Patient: sex M, age 74
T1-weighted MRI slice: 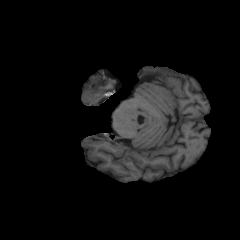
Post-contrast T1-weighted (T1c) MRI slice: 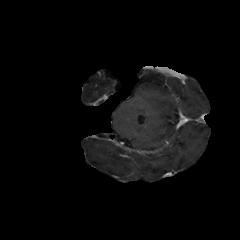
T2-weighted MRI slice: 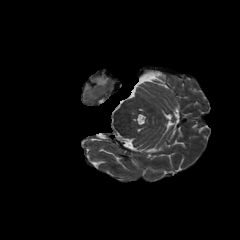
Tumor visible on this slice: yes
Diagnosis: Glioblastoma, IDH-wildtype
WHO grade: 4